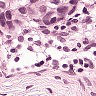
Metastatic tissue present: yes